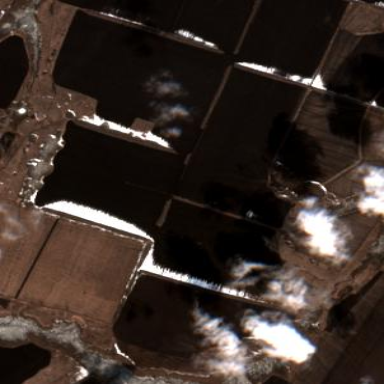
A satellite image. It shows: View of farmland.